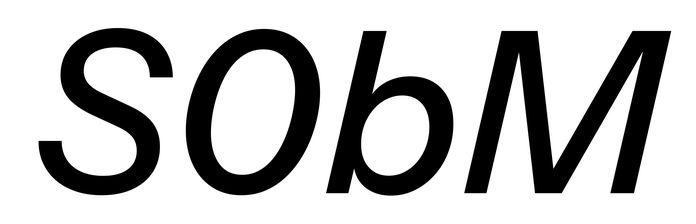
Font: InstrumentSans-Italic_Medium_Italic